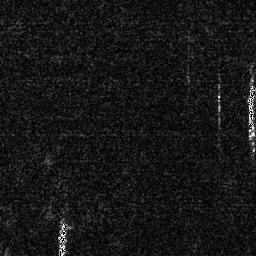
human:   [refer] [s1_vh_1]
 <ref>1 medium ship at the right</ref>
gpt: <box>[[95, 31, 99, 53, 0]]</box>